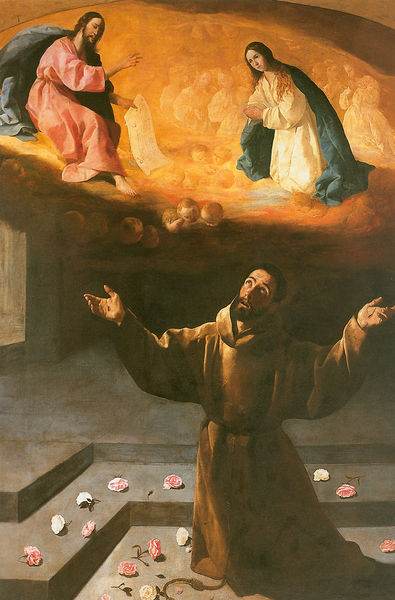
Titel: Das Wunder von Porziunkula
Künstler: Francisco de Zurbarán
Institution: Cádiz, Museo de Cádiz
Schlagwörter: dunkel, gemälde, himmel, mann, schatten, weiß, braun, fenster, frau, geste, grau, licht, blick, blüten, rosen, wolke, bart, augen, tod, hände, gewand, gold, kutte, rosa, kinder, engel, spanien, schrift, stufen, seil, knien, beten, gebet, christus, jesus, schreiben, siena, kapelle, mönch, erscheinung, heiliger, schriftrolle, anbeten, putten, maria, benediktiner, fann, innenreaum, kindsköpfe